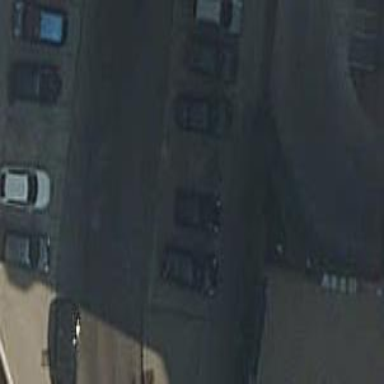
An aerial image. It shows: Street side parking area.